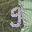
Label: 9